Question: I am using Java's MappedByteBuffer with a fixed buffer size to write into a file, as part of an assignment. It should write character by character since the buffer size can be smaller than the line length. But the problem is that it writes the remaining positions of the buffer at the end of the file as null characters. How can I remove those null characters?
Here's an example code:
'''
import java.io.IOException;
import java.io.RandomAccessFile;
import java.nio.MappedByteBuffer;
import java.nio.channels.FileChannel;
public class Main {
public static void main(String[] args) throws IOException {
int bufferSize = 20;
RandomAccessFile file = new RandomAccessFile("test.txt", "rw");
MappedByteBuffer buffer = file.getChannel().map(FileChannel.MapMode.READ_WRITE, 0, bufferSize);
for (char c : "Line1".toCharArray()) {
buffer.put((byte) c);
}
buffer.put((byte)'
');
for (char c : "Line2".toCharArray()) {
buffer.put((byte) c);
}
}
}
'''
And here's the output (opened with Sublime Text utf-8 encoding):

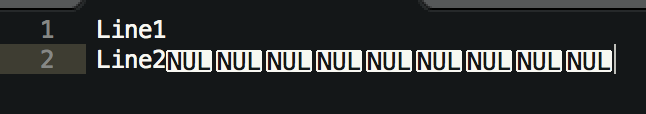
Answer: As indicated by Progman, truncating will fix the issue you are seeing. I duplicated what you saw using TextWrangler and show hidden characters, and then I redid it using the following code and the trailing nulls disappeared. The key change was to track the number of bytes actually written and then truncate the file to that length.
'''
int bufferSize = 20;
int bytesWritten = 0;
RandomAccessFile file = new RandomAccessFile("test.txt", "rw");
MappedByteBuffer buffer = file.getChannel().map(FileChannel.MapMode.READ_WRITE, 0, bufferSize);
for (char c: "Line1".toCharArray()) {
buffer.put((byte) c);
bytesWritten++;
}
buffer.put((byte)
'
');
bytesWritten++;
for (char c: "Line2".toCharArray()) {
buffer.put((byte) c);
bytesWritten++;
}
buffer.force(); //make sure all is written before messing with truncating
file.getChannel().truncate(bytesWritten);
'''